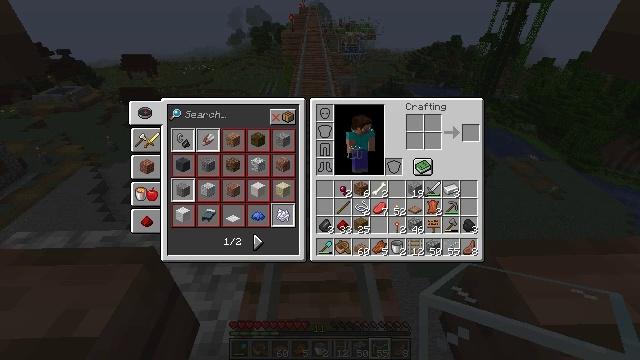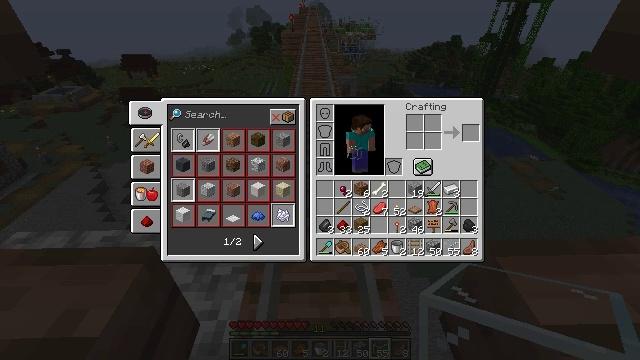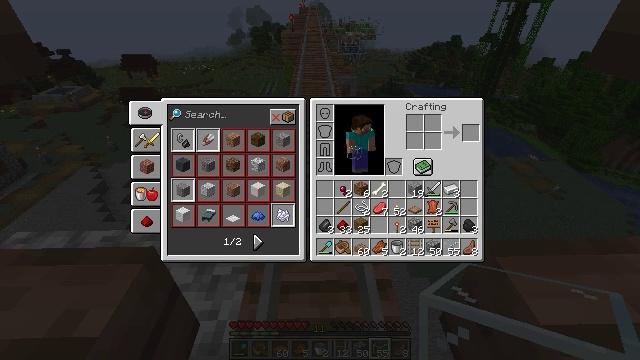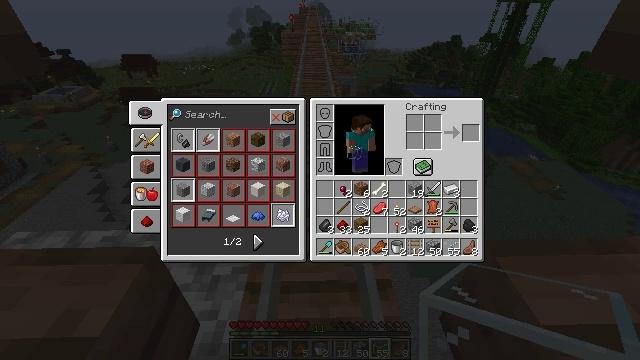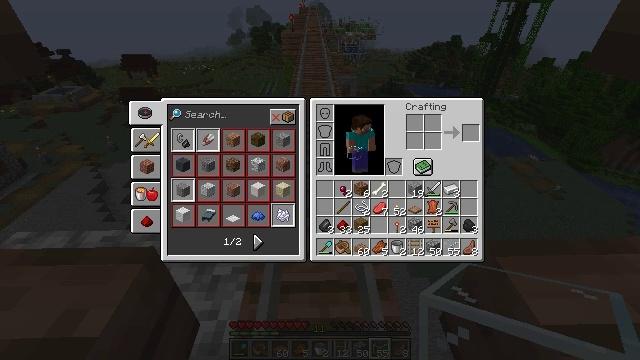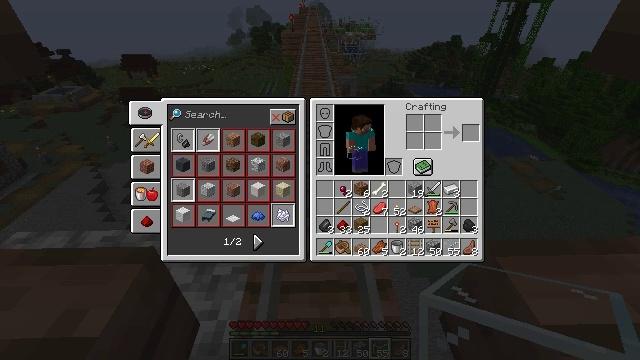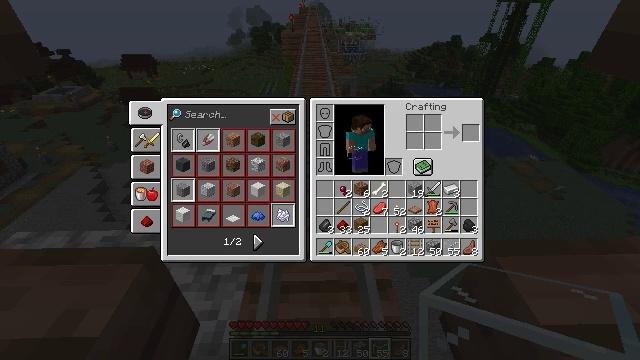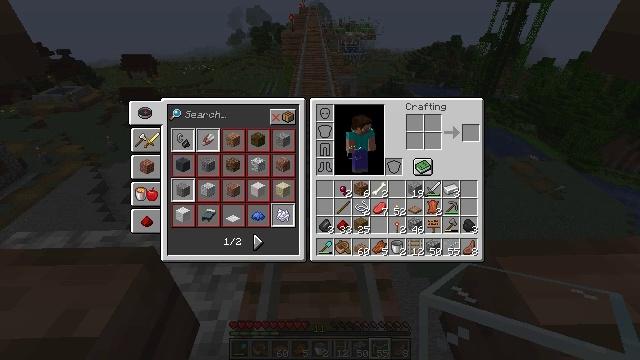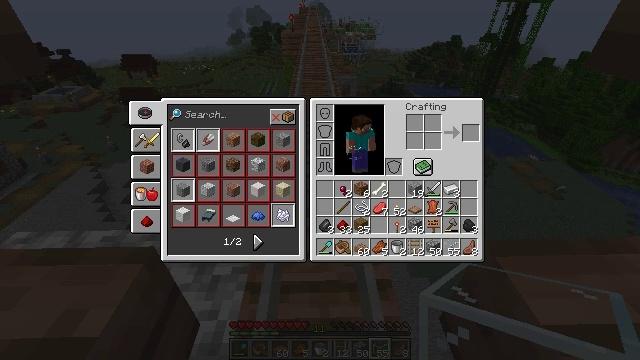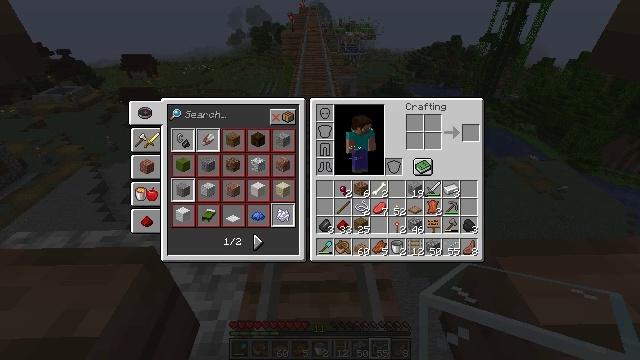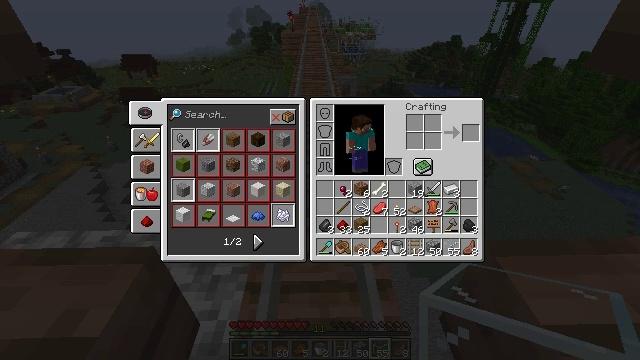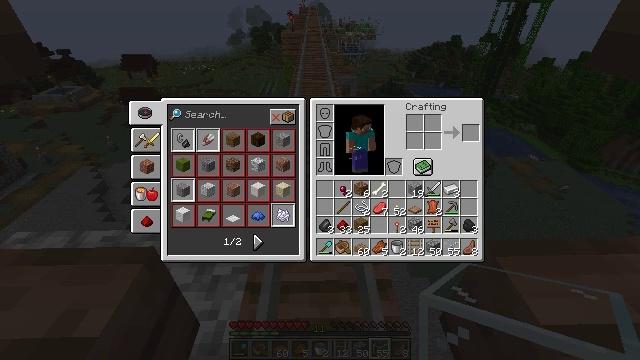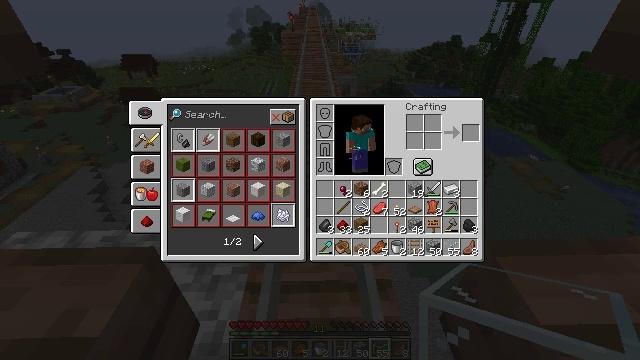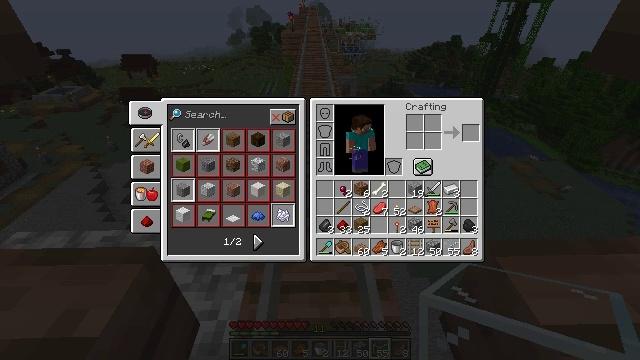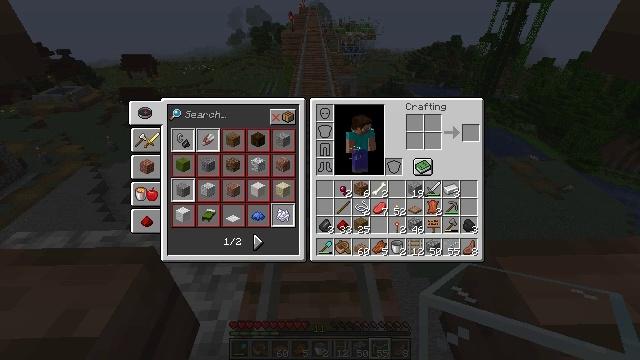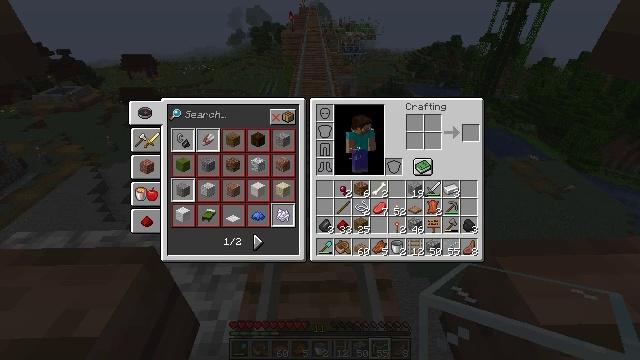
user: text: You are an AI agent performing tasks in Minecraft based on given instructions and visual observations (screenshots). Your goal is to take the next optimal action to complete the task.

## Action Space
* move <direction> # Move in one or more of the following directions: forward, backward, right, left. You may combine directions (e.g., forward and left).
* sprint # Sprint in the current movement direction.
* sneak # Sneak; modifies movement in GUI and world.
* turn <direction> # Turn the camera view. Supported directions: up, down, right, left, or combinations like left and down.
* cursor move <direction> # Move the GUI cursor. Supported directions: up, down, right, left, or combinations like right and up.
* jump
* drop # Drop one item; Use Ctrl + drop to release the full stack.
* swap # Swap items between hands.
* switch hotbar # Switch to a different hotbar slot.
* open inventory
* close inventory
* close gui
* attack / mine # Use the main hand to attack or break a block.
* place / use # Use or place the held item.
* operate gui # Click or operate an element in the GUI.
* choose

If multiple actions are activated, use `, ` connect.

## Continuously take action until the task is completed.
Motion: motion action
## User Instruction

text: Mine the glass to clear the view.
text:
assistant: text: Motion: no_op
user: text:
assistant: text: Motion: no_op
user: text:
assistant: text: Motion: no_op
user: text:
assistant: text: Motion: no_op
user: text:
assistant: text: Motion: no_op
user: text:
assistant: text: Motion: no_op
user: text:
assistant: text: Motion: no_op
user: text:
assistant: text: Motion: no_op
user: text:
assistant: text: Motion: no_op
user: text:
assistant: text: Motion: no_op
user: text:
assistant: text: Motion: no_op
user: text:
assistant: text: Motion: no_op
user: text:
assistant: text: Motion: no_op
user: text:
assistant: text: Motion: no_op
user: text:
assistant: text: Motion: no_op
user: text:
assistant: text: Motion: no_op
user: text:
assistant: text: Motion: no_op
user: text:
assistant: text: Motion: no_op
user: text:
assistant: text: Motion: no_op
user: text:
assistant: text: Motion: no_op
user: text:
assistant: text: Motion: no_op
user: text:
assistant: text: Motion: no_op
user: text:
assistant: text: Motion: no_op
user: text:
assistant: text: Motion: no_op
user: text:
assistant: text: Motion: no_op
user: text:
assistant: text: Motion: no_op
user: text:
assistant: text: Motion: no_op
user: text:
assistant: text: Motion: no_op
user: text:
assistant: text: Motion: no_op
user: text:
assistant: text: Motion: no_op